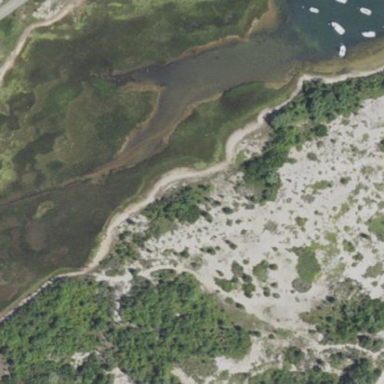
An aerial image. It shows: Tidal wetland featuring tidal flat landscape.